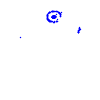
Particle: pion